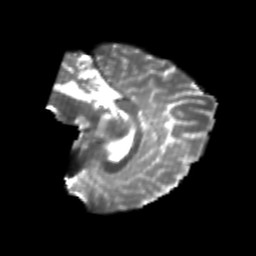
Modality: T2w
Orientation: sagittal
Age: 22
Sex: female
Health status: healthy
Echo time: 0.074 s